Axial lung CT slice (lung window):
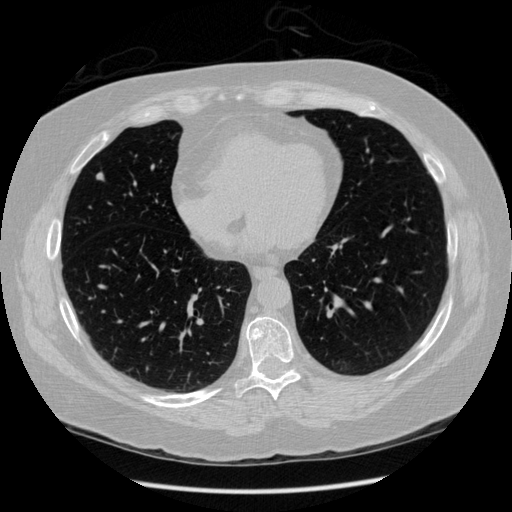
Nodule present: yes
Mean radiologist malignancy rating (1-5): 3